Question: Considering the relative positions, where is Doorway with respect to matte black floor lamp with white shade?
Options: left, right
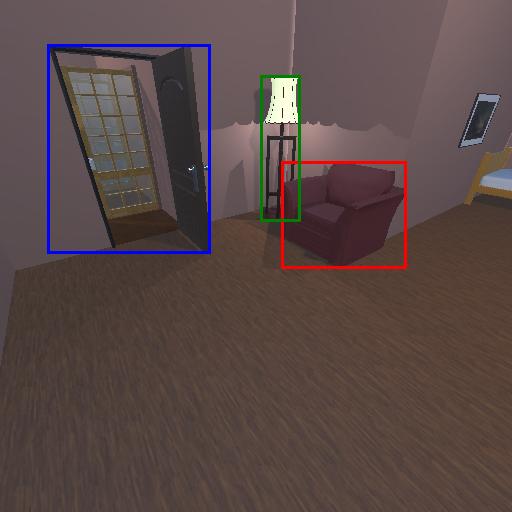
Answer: left